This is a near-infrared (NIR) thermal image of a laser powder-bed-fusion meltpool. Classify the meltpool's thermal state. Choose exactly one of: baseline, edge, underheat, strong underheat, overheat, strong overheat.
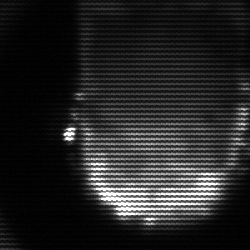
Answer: baseline